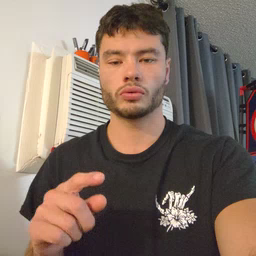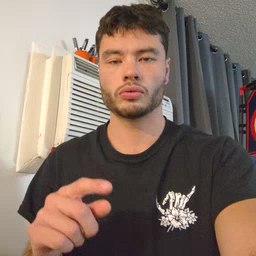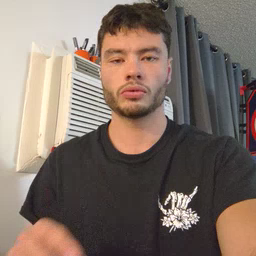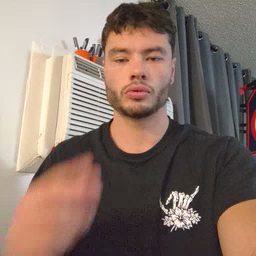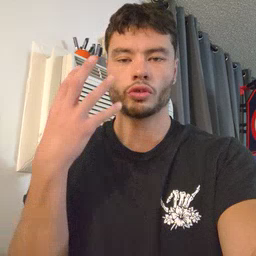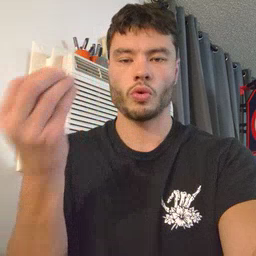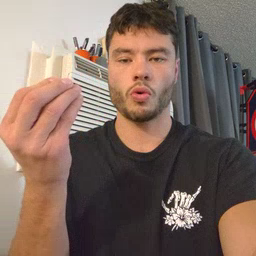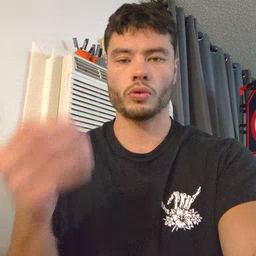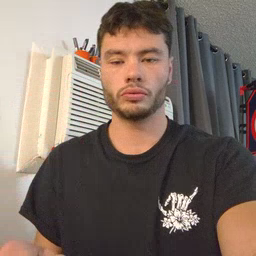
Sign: go